Question: I'm working on a Java programming exercise where I'm supposed to draw a rectangular spiral with the drawLine method. Here's what I have so far, but the spiral comes up looking incomplete.
'''
import java.awt.Graphics;
import javax.swing.JPanel;
import javax.swing.JFrame;
public class RectSpiral extends JPanel
{
public void paintComponent(Graphics g)
{
int width = getSize().width;
int height = getSize().height;
int widthCenter = width / 2;
int heightCenter = height / 2;
for (int i = 0; i < 4 ; i++)
{
g.drawLine(widthCenter + (20 * i), heightCenter + (20 * i), widthCenter + (20 * i), heightCenter + 20 + (20 * i));
g.drawLine(widthCenter + (20 * i), heightCenter + 20 + (20 * i), widthCenter - 20 - (20 * i), heightCenter + 20 + (20 * i));
g.drawLine(widthCenter - 20 - (20 * i), heightCenter + 20 + (20 * i), widthCenter - 20 - (20 * i), heightCenter - 20 - (20 * i));
g.drawLine(widthCenter - 20 - (20 * i), heightCenter - 20 - (20 * i), widthCenter + 20 + (20 * i), heightCenter - 20 - (20 * i));
}
}
public static void main(String[] args)
{
RectSpiral panel = new RectSpiral();
JFrame application = new JFrame();
application.setDefaultCloseOperation(JFrame.EXIT_ON_CLOSE);
application.add(panel);
application.setSize(300, 300);
application.setVisible(true);
}
}
'''
This is the output:

I've tried adding a fifth line withing the for loop, but the result still comes up incomplete.
Any help is appreciated, thank you!
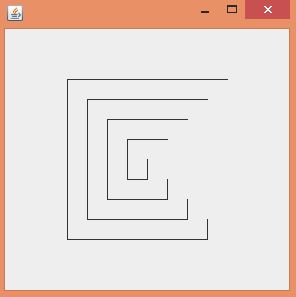
Answer: In your first 'g.drawLine' you need to subtract '(20 * i)' from center of 'y', to not start
'''
|
|
|
center
|
|<-center + (20 * i)
|
'''
but here:
'''
|
|<-center - (20 * i)
|
center
|
|
|
'''
so use
'''
g.drawLine(widthCenter + (20 * i), heightCenter - (20 * i),
// ^---------------change
widthCenter + (20 * i), heightCenter + 20 + (20 * i));
'''